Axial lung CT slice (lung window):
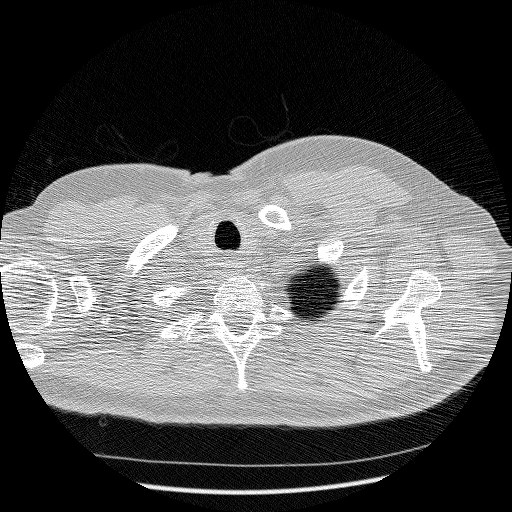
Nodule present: no